Question: So I have been trying to solve this problem for a few days and can't seem to find a good solution to it.
When I add a class to an AngularJS element directive, the styling shows up in the browser (Chrome) code view but the styles are not being rendered.
I am trying to add a background color to my custom directive element "sss".
Here is my source code:
(This is where my element directive "sss" is used)
'''
<div class="home-dash-wrapper">
<tone-today></tone-today>
<div class="home-dash">
<set-tone></set-tone>
<sss></sss>
</div>
</div>
'''
(This is the template for the element directive)
'''
<div class="sign-in">
<span>Welcome Anonymous | </span><span class="sign-in-button">Sign In</span>
</div>
'''
(The sass stylesheet that is applying the style)
'''
sss{
background-color: #E9E9EA;
}
.sign-in{
width: 100%;
padding: 10px;
text-align: right;
}
'''
(The AngularJS directive declaration)
'''
var app = angular.module('tone-home', []);
app.directive('sss', function () {
"use strict";
return {
restrict: 'E',
templateUrl: 'app/src/templates/modules/_sss.html'
};
});
'''
(Notice how the background color is set on element "sss" but it's not being rendered in the browser. The "Welcome Anonymous | Sign In" text should be surrounded by this background color as that text is inside the "sss" element.)

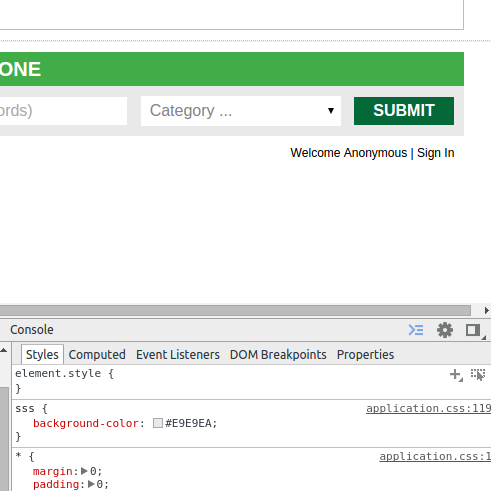
Answer: add 'display: block;' to your 'sss' and you should see the background colour